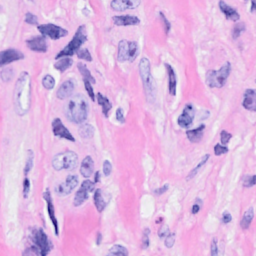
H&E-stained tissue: Breast